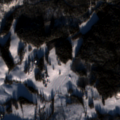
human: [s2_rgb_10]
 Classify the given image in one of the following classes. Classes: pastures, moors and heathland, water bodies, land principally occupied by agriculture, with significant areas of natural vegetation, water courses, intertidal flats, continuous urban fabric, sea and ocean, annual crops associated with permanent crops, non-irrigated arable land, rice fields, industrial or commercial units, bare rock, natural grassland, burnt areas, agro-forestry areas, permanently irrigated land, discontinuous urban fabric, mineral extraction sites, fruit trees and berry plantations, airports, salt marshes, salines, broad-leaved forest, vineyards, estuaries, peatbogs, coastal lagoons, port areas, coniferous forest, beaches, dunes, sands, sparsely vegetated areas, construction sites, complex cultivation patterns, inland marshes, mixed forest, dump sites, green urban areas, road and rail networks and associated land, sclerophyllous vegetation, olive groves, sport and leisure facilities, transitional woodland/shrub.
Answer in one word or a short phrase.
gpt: land principally occupied by agriculture, with significant areas of natural vegetation, coniferous forest, mixed forest, transitional woodland/shrub